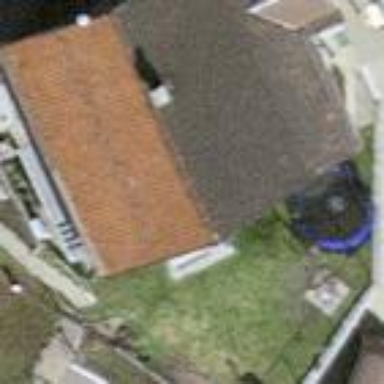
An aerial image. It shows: Simple house.